Question: I've added an extension to UIColor for some colors that I use throughout my app. Here's an example:
'''
extension UIColor {
func appLightGrayColor() -> UIColor {
return UIColor(red: 190.0/255.0, green: 190.0/255.0, blue: 190.0/255.0, alpha: 1.0)
}
func grayScaleColor(grayScale : CGFloat) -> UIColor {
return UIColor(red: grayScale/255.0, green: grayScale/255.0, blue: grayScale/255.0, alpha: 1.0)
}
}
'''
However, when I try to call it, the only way that I've been able to compile without errors is this:
'''
UINavigationBar.appearance().barTintColor = UIColor.appLightGrayColor(UIColor())()
'''
Here's what I get with autocomplete:

What am I doing wrong?
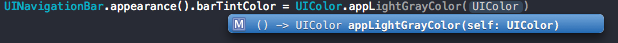
Answer: While Bryan's answer is still correct, with the release of Swift 3, the preferred "Swifty" way of doing things has changed a bit.
With Swift 3, predefined UIColors are used accordingly:
'''
var myColor: UIColor = .white // or .clear or whatever
'''
Therefore, if you want something similar, such as the following...
'''
var myColor: UIColor = .myCustomColor
'''
...then, you would define the extension like so:
'''
extension UIColor
{
public class var myCustomColor: UIColor
{
return UIColor(red: 248/255, green: 248/255, blue: 248/255, alpha: 1.0)
}
}
'''
In fact, Apple defines white as:
'''
public class var white: UIColor
'''